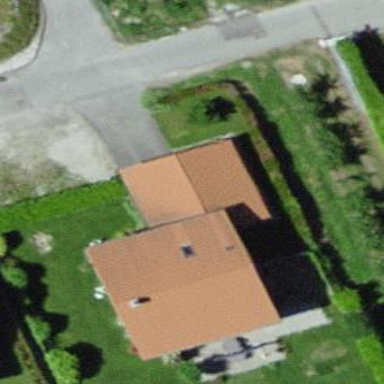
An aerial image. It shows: Detached building.